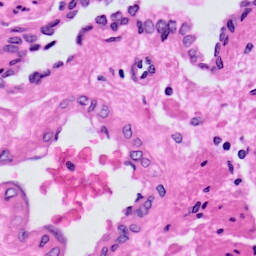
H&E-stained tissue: Prostate